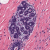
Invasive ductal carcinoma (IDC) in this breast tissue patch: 0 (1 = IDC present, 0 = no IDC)